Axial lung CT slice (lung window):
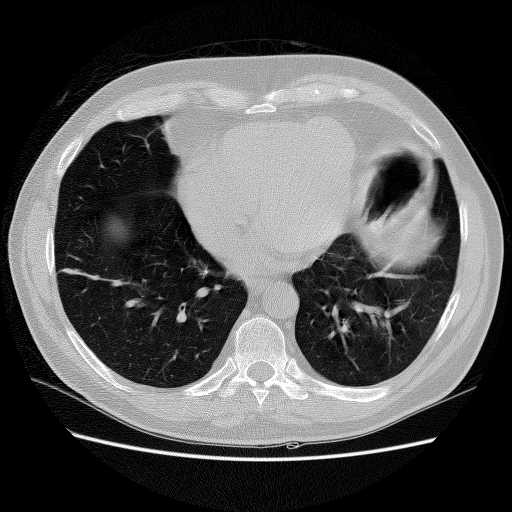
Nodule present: no